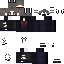
A female human skin with dark skin, wearing brown long hair dressed in a blue hoodie and black pants, featuring a closed mouth.